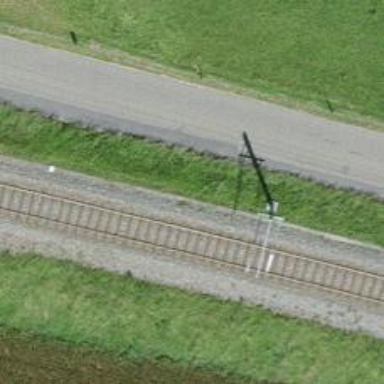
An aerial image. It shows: Railway with electrified contact lines.